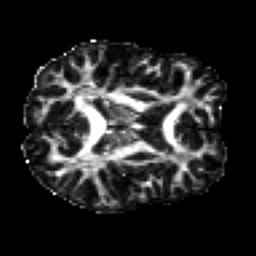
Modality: FA
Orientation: axial
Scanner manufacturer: siemens
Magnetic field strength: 3 T
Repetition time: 7.8 s
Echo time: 0.09 s